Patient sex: F
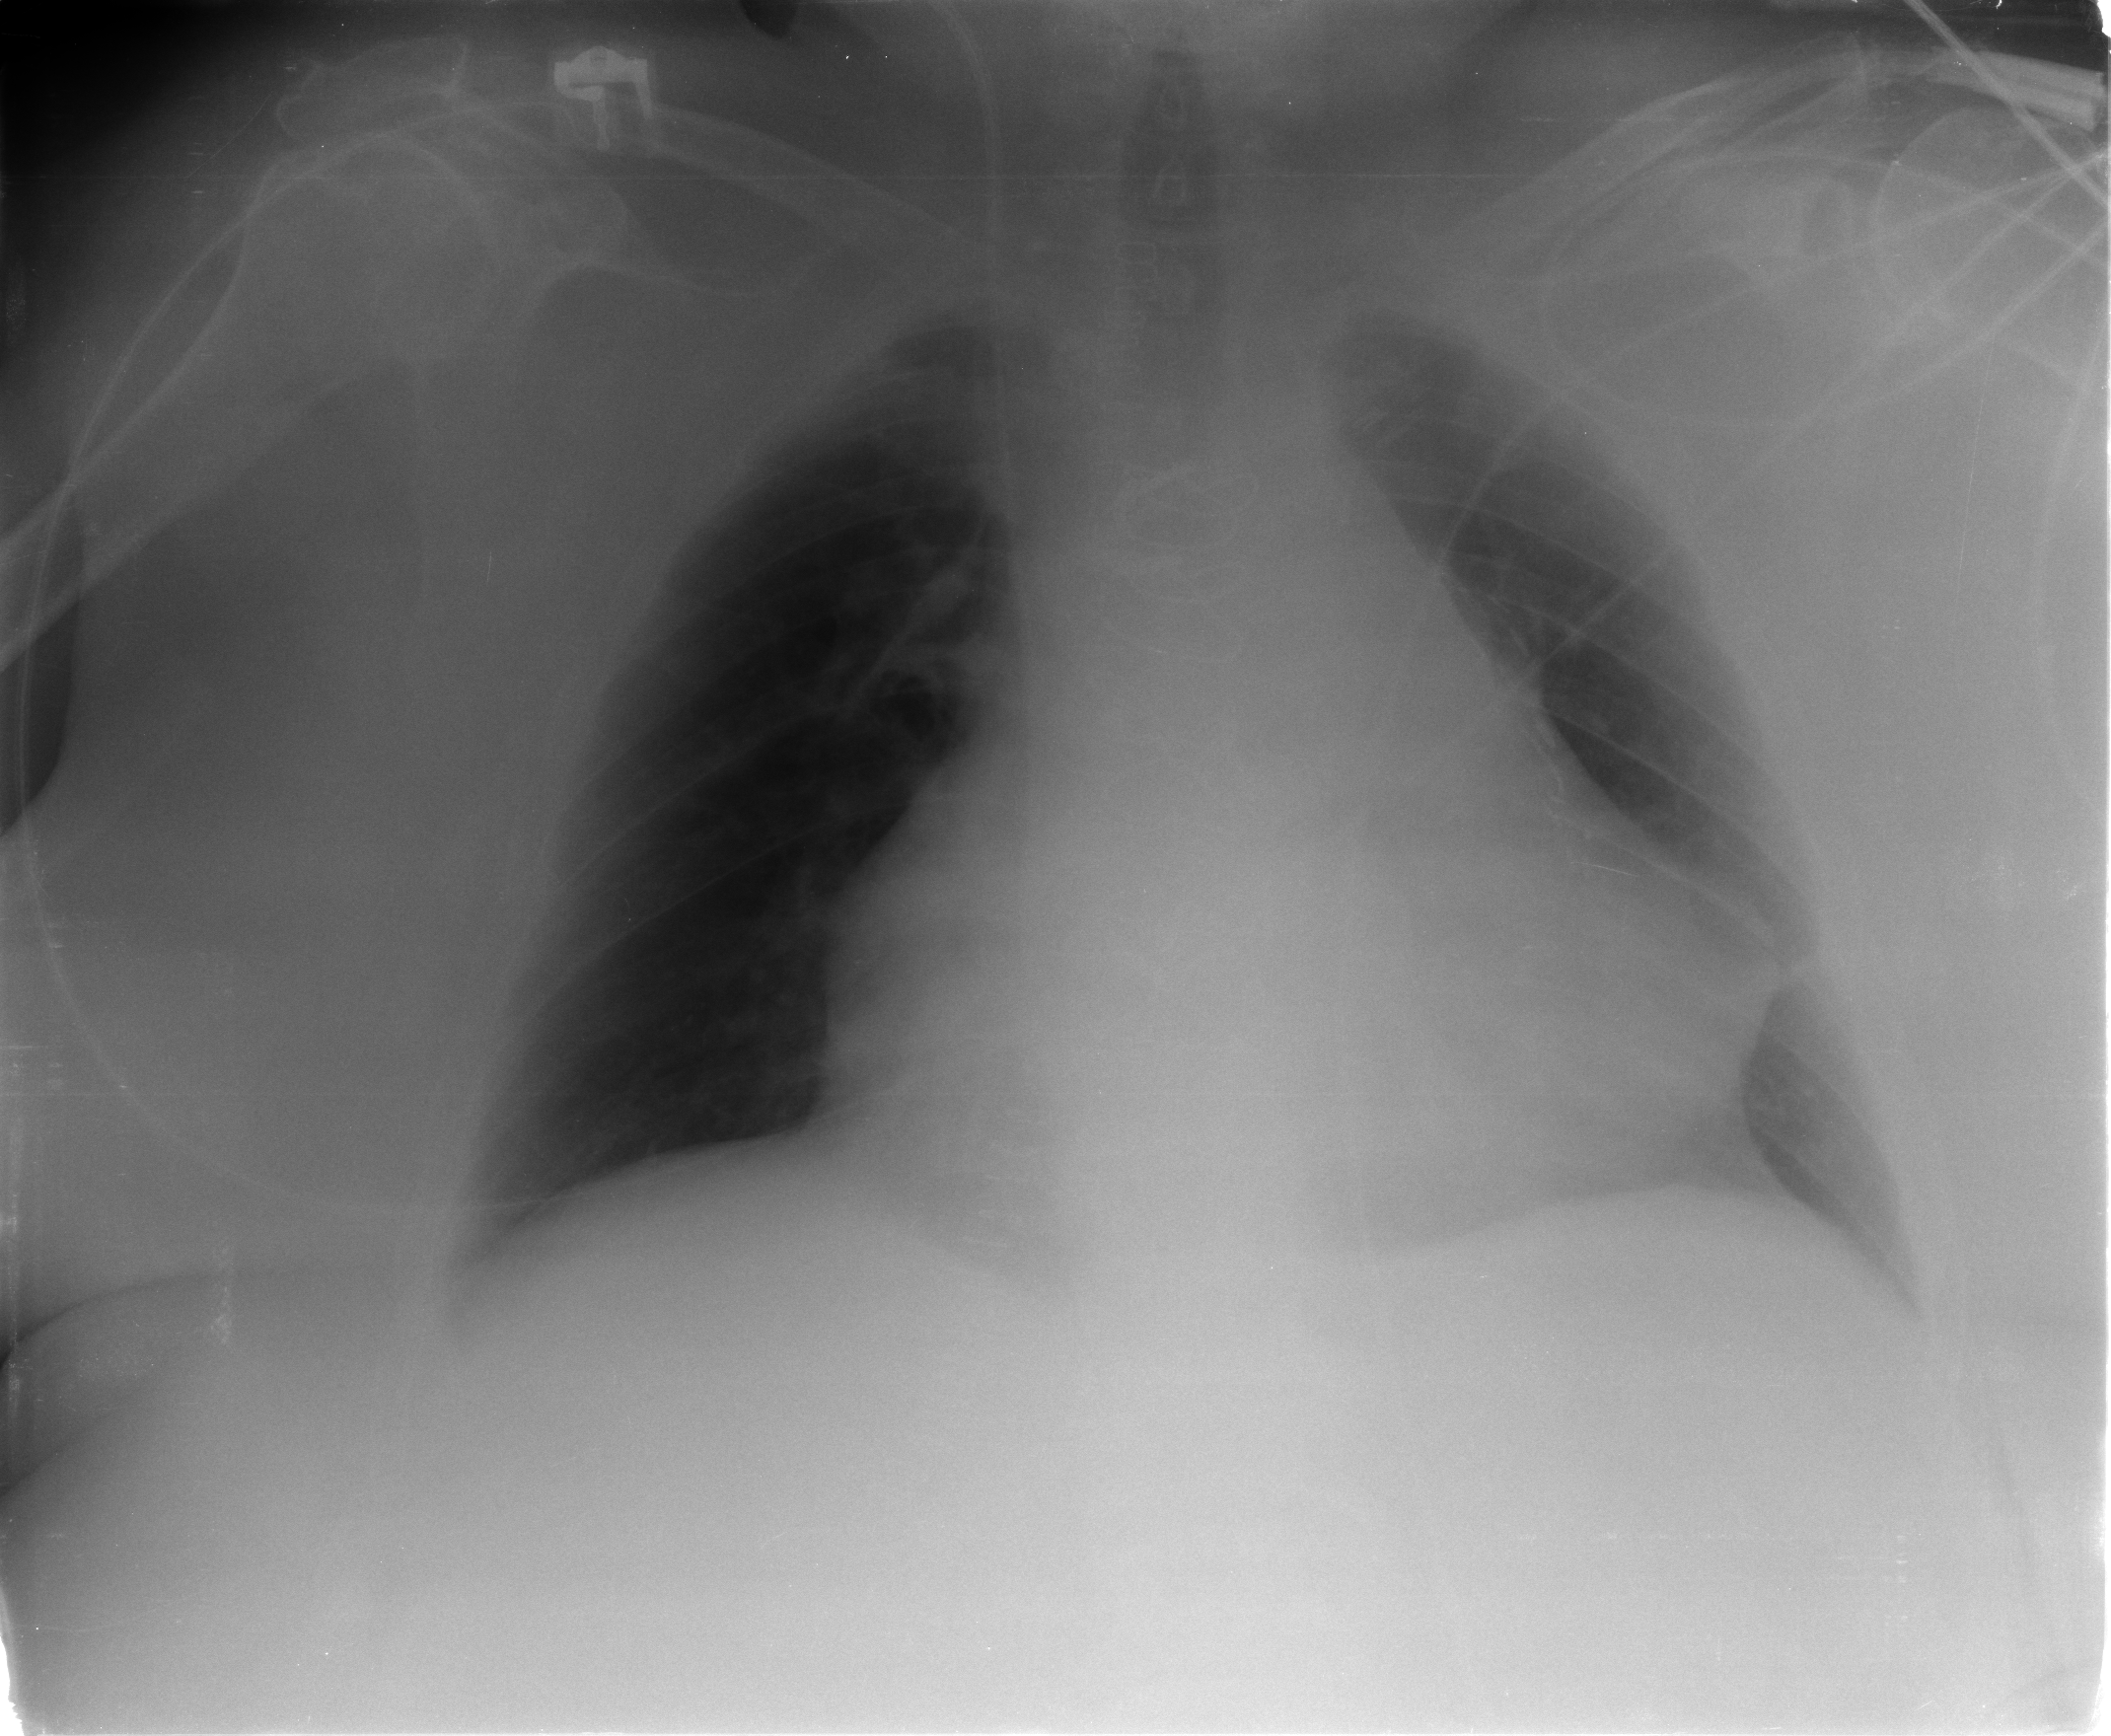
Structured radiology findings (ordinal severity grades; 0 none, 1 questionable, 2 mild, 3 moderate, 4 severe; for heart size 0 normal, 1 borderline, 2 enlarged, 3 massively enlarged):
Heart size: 3
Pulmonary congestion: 2
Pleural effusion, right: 0
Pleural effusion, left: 1
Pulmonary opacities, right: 0
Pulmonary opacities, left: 0
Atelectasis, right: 0
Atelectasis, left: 0